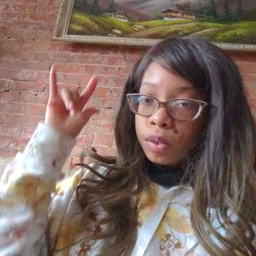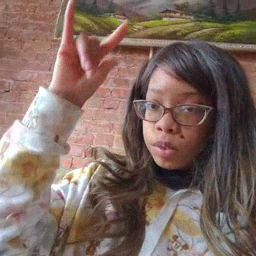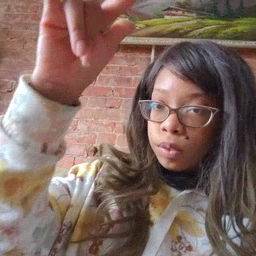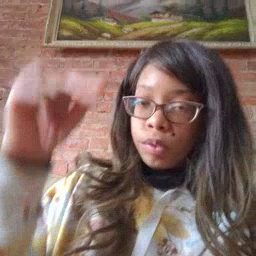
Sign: airplane